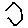
Label: hexagon